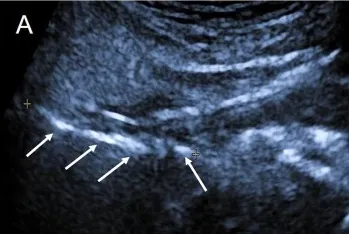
The results of CDFI during the second hospitalization. Two-dimensional gray-scale imageing showed a long hyperechoic segment on the right side of neck: styloid process (arrows).
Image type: radiology (ultrasound)